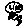
Label: line